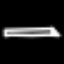
Label: pencil